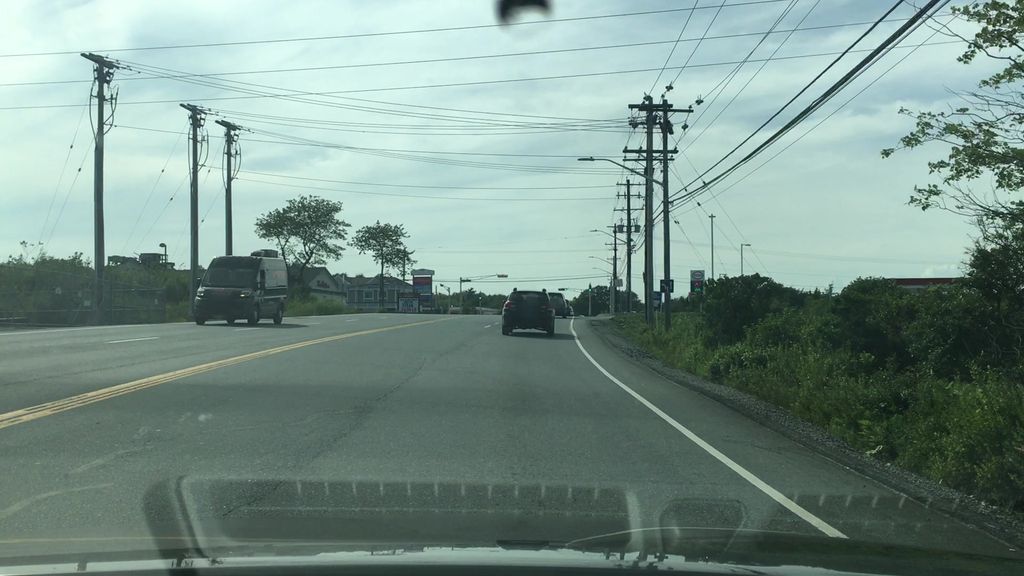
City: halifax